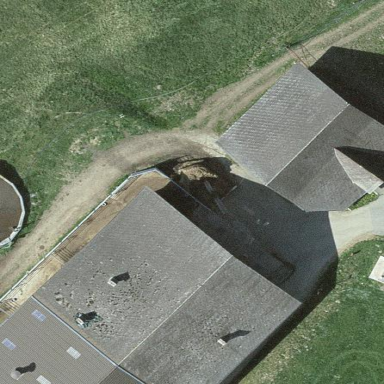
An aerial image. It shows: Barn.